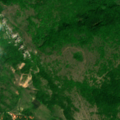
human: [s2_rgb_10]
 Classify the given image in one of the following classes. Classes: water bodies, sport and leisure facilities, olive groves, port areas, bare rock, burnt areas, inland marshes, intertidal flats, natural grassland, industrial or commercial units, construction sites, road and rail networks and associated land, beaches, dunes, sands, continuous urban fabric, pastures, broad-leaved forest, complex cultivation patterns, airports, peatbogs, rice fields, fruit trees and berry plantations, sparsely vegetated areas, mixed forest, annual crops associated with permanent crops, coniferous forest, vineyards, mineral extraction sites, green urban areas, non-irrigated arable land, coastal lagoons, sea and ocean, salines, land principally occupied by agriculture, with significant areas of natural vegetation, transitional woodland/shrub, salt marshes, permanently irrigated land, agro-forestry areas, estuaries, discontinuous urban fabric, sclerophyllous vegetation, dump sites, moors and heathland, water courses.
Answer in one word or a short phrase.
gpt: complex cultivation patterns, land principally occupied by agriculture, with significant areas of natural vegetation, broad-leaved forest, transitional woodland/shrub